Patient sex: M
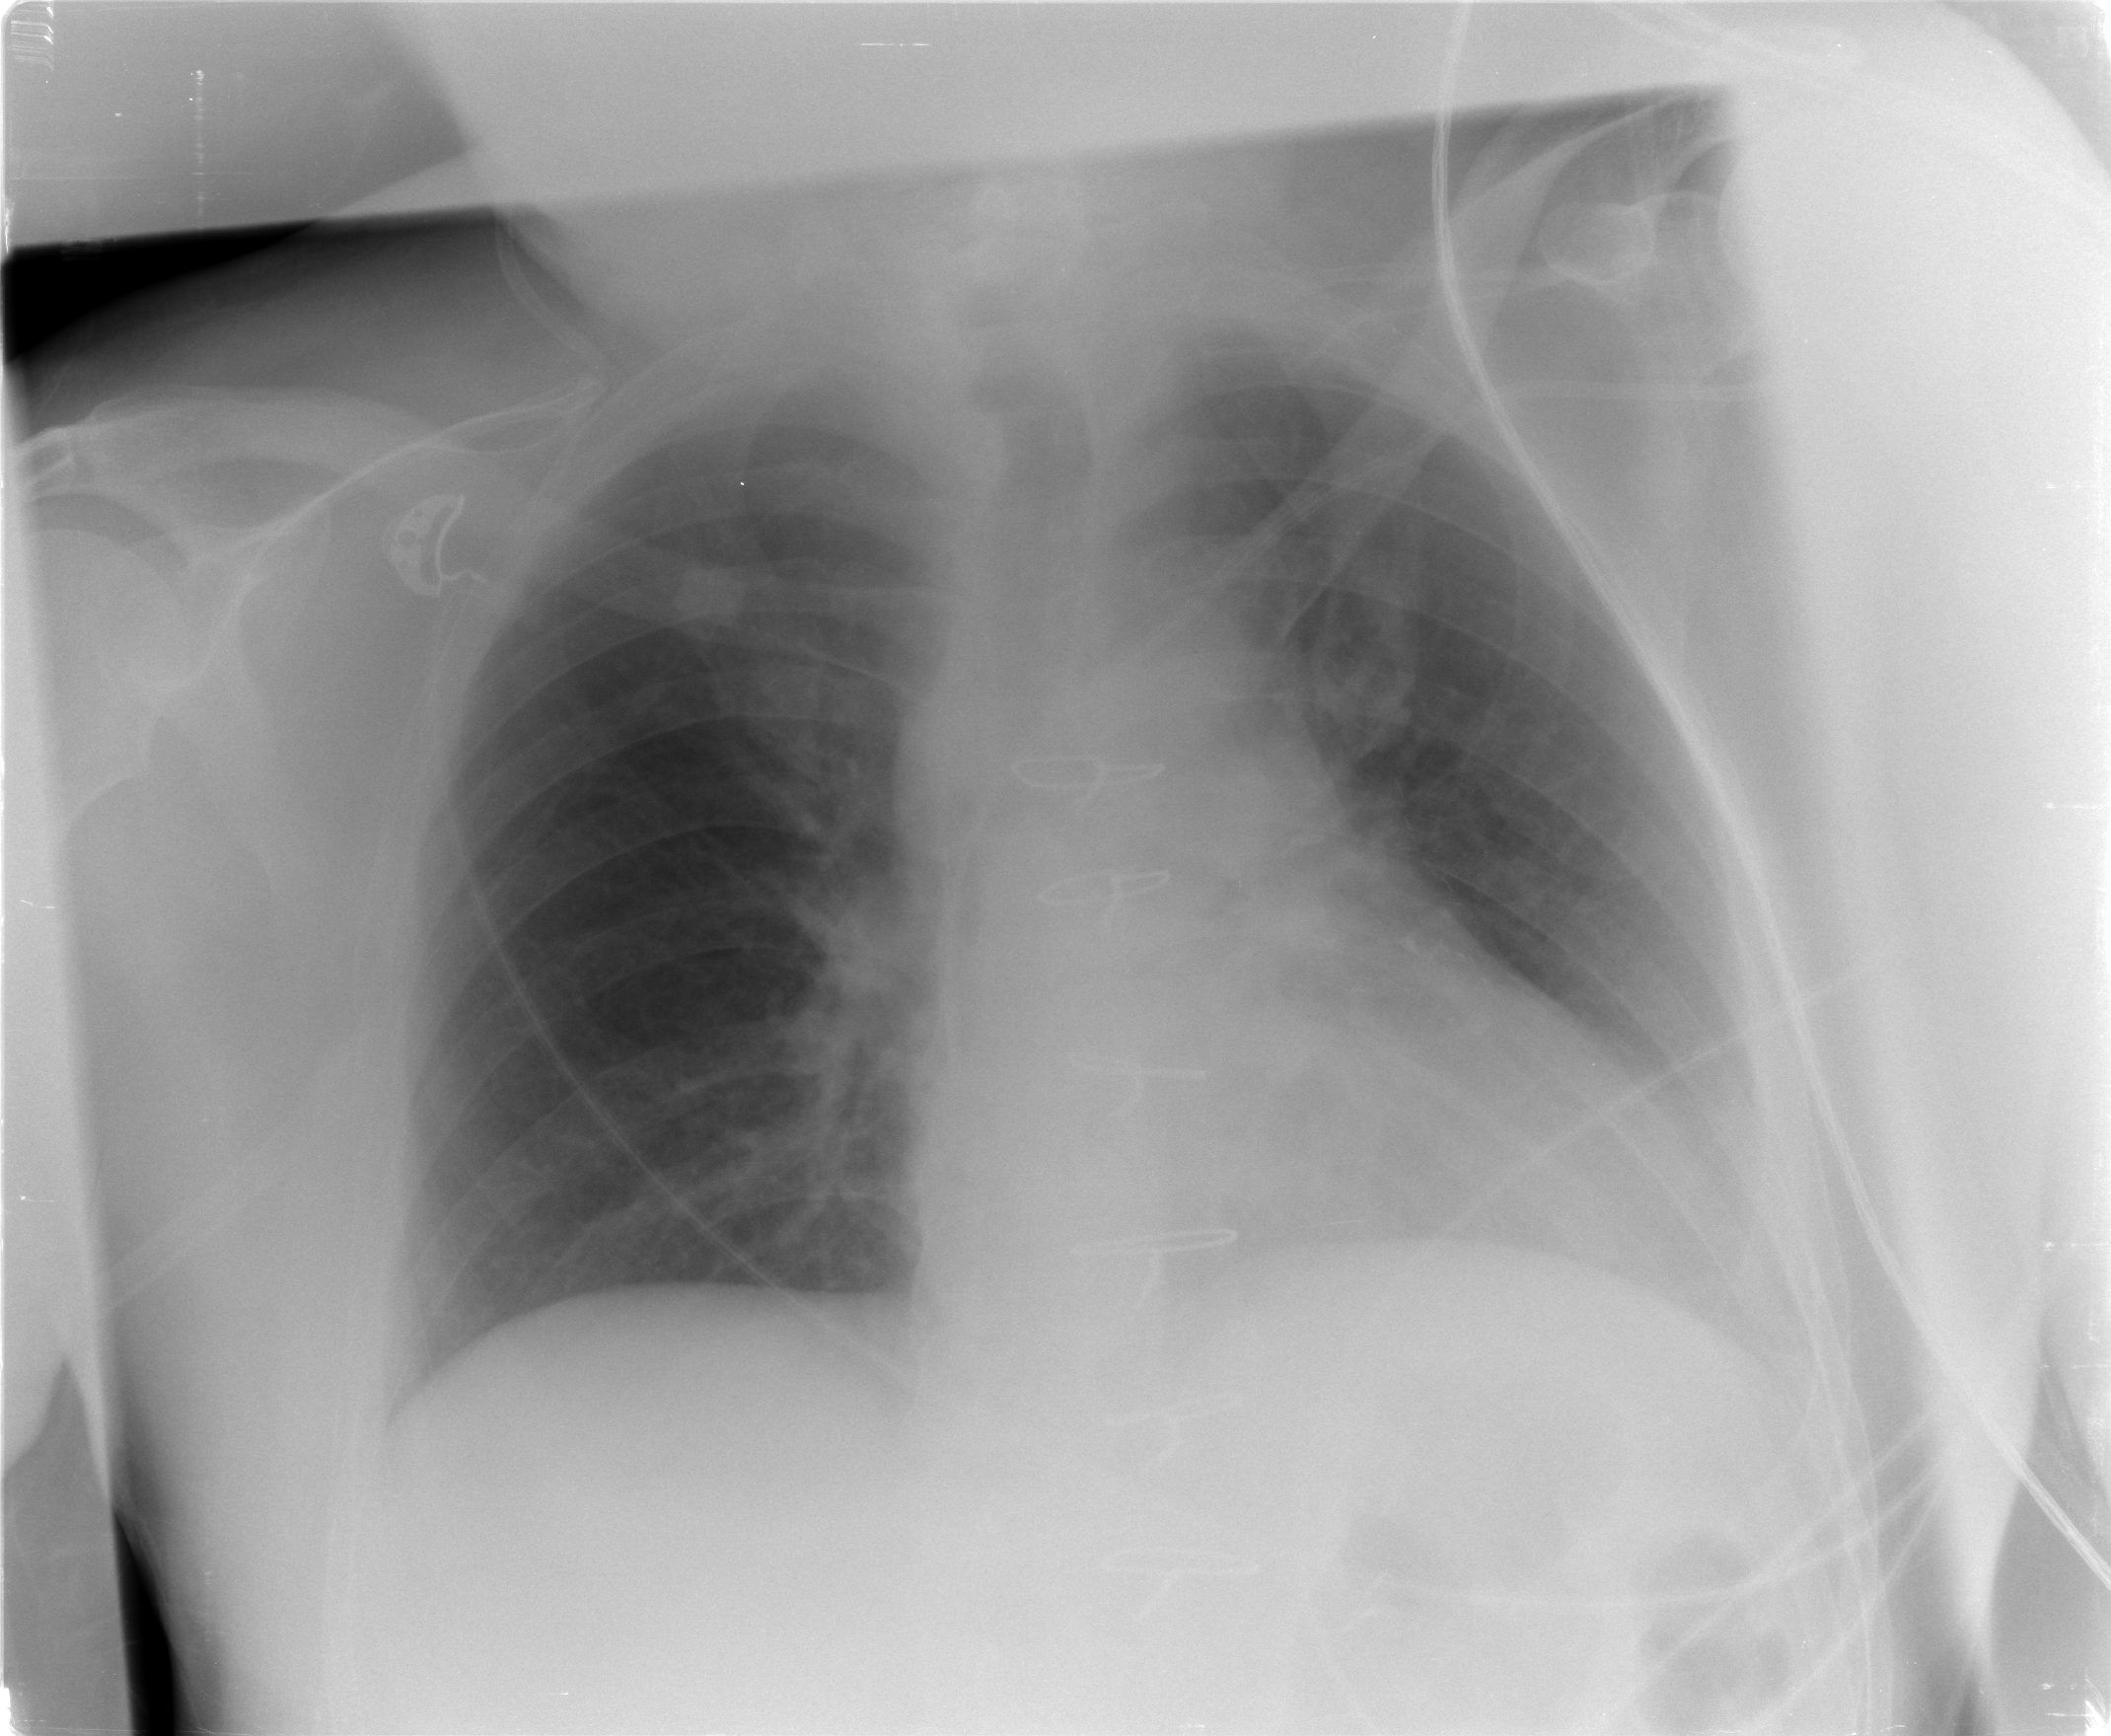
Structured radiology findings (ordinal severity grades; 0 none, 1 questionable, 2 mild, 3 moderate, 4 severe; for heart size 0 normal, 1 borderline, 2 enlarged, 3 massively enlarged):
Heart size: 2
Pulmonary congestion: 0
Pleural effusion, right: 0
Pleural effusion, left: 0
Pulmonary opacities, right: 0
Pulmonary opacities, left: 0
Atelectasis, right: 0
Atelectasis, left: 2